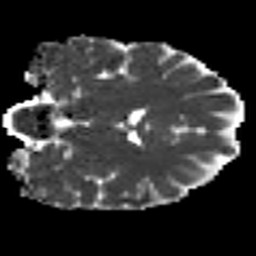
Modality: MD
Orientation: coronal
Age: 29
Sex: female
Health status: healthy
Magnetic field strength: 3 T
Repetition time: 8.4 s
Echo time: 0.0926 s